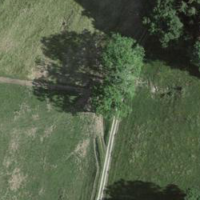
EUNIS habitat code: 52
Species observed at this site:
Ajuga reptans